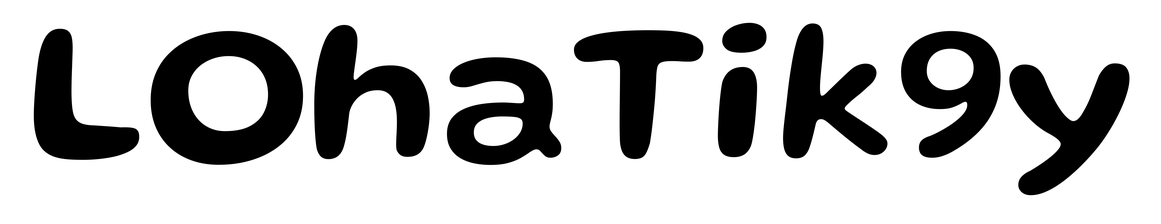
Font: Gluten_Medium